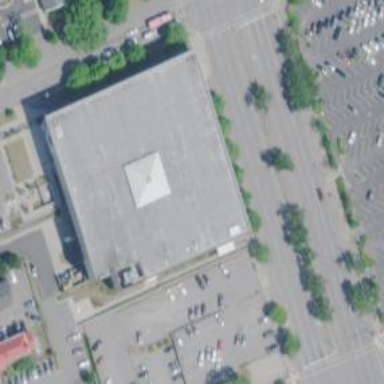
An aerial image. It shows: Building that serves as library.